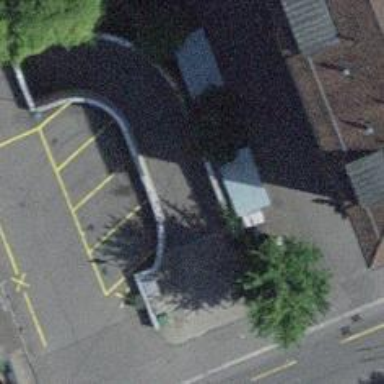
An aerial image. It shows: Bicycle parking area.